Question: What to do with this? When writing the 4a() & 2a() should it be 4*a() or 4 * () without calling the a function?

'''
4a(2 - 1) - 2a(2 - 2) = 4a( 1 ) - 2a( 0 ) = 4
4a(3 - 1) - 2a(3 - 2) = 4a( 2 ) - 2a( 1 ) = 6
4a(4 - 1) - 2a(4 - 2) = 4a( 3 ) - 2a( 2 ) = 8
'''
Am I doing this correctly?
php code:
'''
function a( $x ){
print "a($x) = ";
if( $x == 0 ) return 1;
if( $x == 1 ) return 2;
//if( $x > 1 ) return 4*a( $x - 1)- 2*a( $x - 2); //this line A
//if( $x > 1 ) return 4*( $x - 1)- 2*( $x - 2); //or this line B
}
for( $i=0; $i<10; $i++) print a($i) . "</br>";
'''
To me it makes more sense to go with B, as it becomes useful for a function that simply doubles what ever is input.
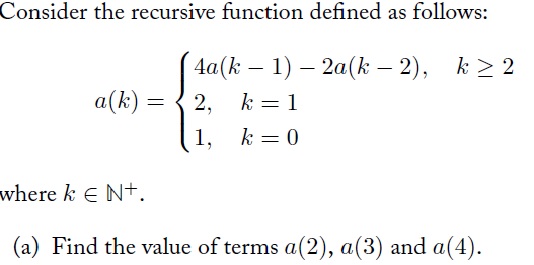
Answer: The problem statement describes a function which by definition is a function that calls itself. When called with '0' (i.e. 'a(0)' so 'k = 0'), the result is '1'. When called with '1' (i.e. 'a(1)' so 'k = 1'), the result is '2'. For values of 'k' greater than or equal to '2', you perform '4 * a(k-1) - 2 * a(k-2)'. This is the step where the function calls itself. In this case it calls itself twice and then combines the answer.
Here it is in Ruby. Your answers are incorrect.
'''
#!/usr/bin/env ruby
def a(k)
return 2 if k == 1
return 1 if k == 0
return 4*a(k-1) - 2*a(k-2)
end
puts "a(2) = #{a(2)}" // prints "a(2) = 6"
puts "a(3) = #{a(3)}" // prints "a(3) = 20"
puts "a(4) = #{a(4)}" // prints "a(4) = 68"
'''
'a(0) == 1' and 'a(1) == 2' are the base cases which allow the recursion to end. All other values are computed recursively from values with smaller inputs. Eventually everything ends up at 'a(0)' or 'a(1)' and then you just substitute in '1' or '2' respectively.
Here is how the computer solves 'a(4)':
'''
a(4) = 4*a(4-1) - 2*a(4-2)
= 4*a(3) - 2*a(2)
= 4*(4*a(2) - 2*a(1)) - 2*a(2)
'''
... and since 'a(2) = (4*a(1) - 2*a(0))'
'''
= 4*(4*(4*a(1) - 2*a(0)) - 2*a(1)) - 2*(4*a(1) - 2*a(0))
= 4*(4*(4* 2 - 2* 1) - 2* 2 ) - 2*(4* 2 - 2* 1 )
= 4*(4*( 8 - 2 ) - 4 ) - 2*( 8 - 2 )
= 4*(4* 6 - 4 ) - 2* 6
= 4*( 24 - 4 ) - 12
= 4* 20 - 12
= 80 - 12
= 68
'''
That is the way the computer does it. For humans it is easier to compute the values in increasing values of 'k' because when we get to one we have already computed, we can just substitute the value:
'''
a(0) = 1 // k = 0, so answer is 1
a(1) = 2 // k = 1, so answer is 2
a(2) = 4*a(1) - 2*a(0) = 4*2 - 2*1 = 8 - 2 = 6
a(3) = 4*a(2) - 2*a(1) = 4*6 - 2*2 = 24 - 4 = 20
a(4) = 4*a(3) - 2*a(2) = 4*20 - 2*6 = 80 - 12 = 68
'''